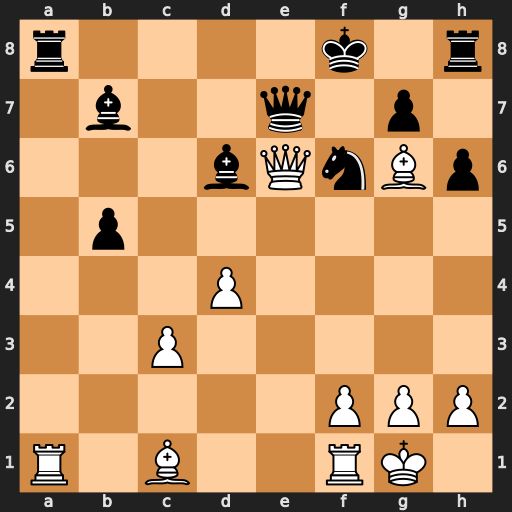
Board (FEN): r4k1r/1b2q1p1/3bQnBp/1p6/3P4/2P5/5PPP/R1B2RK1
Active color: w
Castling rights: -
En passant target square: -
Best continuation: Rxa8+ Bxa8 Qc8+